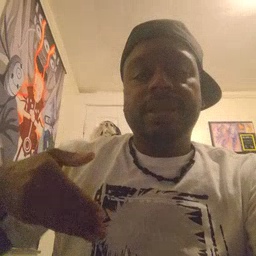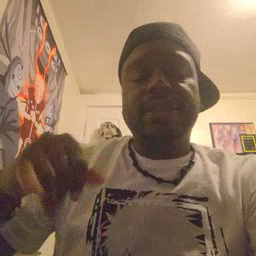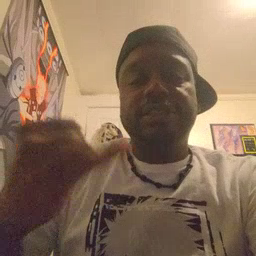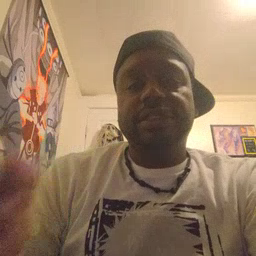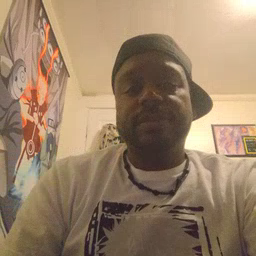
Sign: jeans